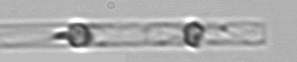
Label: Dactyliosolen_blavyanus